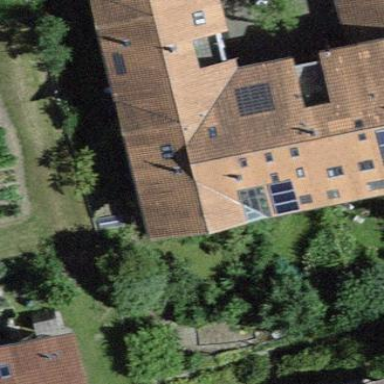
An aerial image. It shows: Residential building.